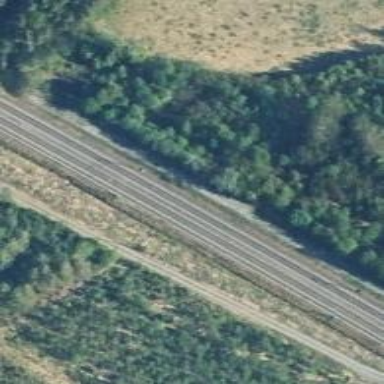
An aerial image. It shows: Railway track with continuous electrified contact lines.